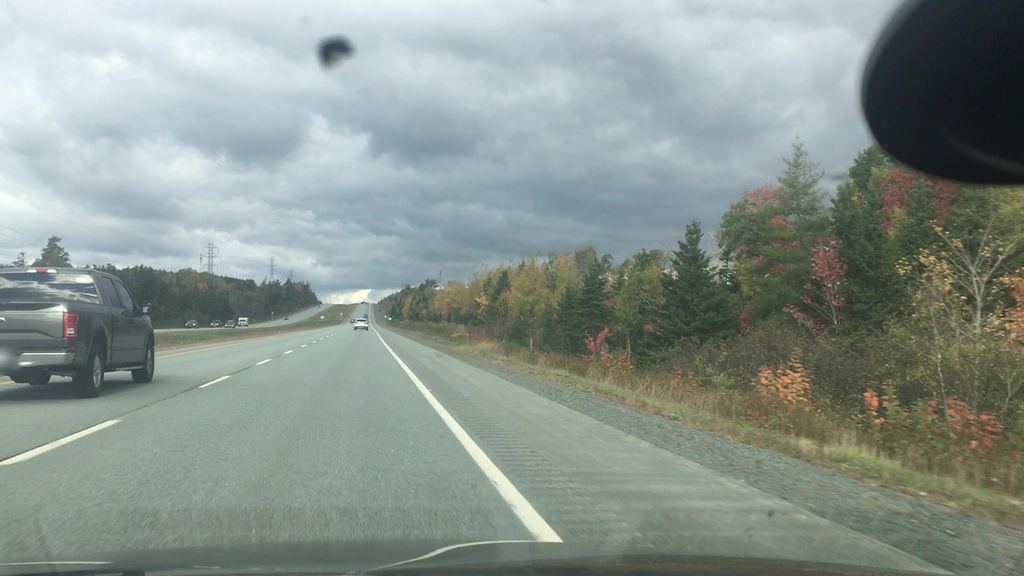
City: halifax